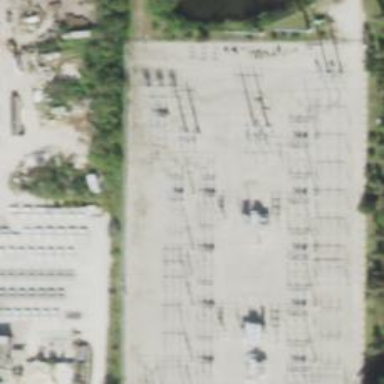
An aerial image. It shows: Switch for power supply.